Question: I'd like to make "" item in drop-down menu, with ability to just set empty value to when it chosen? Now it just assigns other.
And also can I somehow dim "" item in drop-down menu?

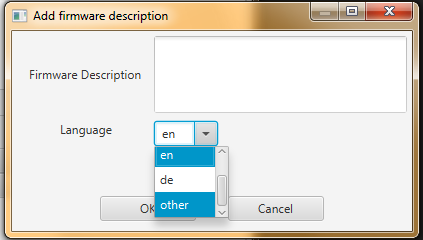
Answer: Use a cell factory to configure the display of the cells in the dropdown. If you want some values displayed differently to others, the best way is to set a CSS pseudoclass on the cell, and use an external CSS file to define the style.
To configure the display of the selected item, set the 'buttonCell' on the combo box.
Here is a complete example:
'''
import java.util.Locale;
import javafx.application.Application;
import javafx.collections.FXCollections;
import javafx.css.PseudoClass;
import javafx.scene.Scene;
import javafx.scene.control.ComboBox;
import javafx.scene.control.ListCell;
import javafx.scene.layout.StackPane;
import javafx.stage.Stage;
public class LanguageComboBoxExample extends Application {
private static final Locale BLANK = new Locale("");
@Override
public void start(Stage primaryStage) {
ComboBox<Locale> langCombo = new ComboBox<>(FXCollections.observableArrayList(
Locale.FRENCH,
Locale.ENGLISH,
Locale.GERMAN,
BLANK
));
PseudoClass otherOptionPseudoClass = PseudoClass.getPseudoClass("other-option");
langCombo.setCellFactory(lv -> new ListCell<Locale>() {
@Override
public void updateItem(Locale language, boolean empty) {
super.updateItem(language, empty);
if (empty) {
setText(null);
pseudoClassStateChanged(otherOptionPseudoClass, false);
} else {
if (language == BLANK) {
setText("Other");
pseudoClassStateChanged(otherOptionPseudoClass, true);
} else {
// this gives the display you have:
setText(language.getLanguage());
// I prefer this for usability:
// setText(language.getDisplayLanguage(language));
pseudoClassStateChanged(otherOptionPseudoClass, false);
}
}
}
});
langCombo.setButtonCell(new ListCell<Locale>() {
@Override
public void updateItem(Locale language, boolean empty) {
super.updateItem(language, empty);
if (language == null || language == BLANK) {
setText(null);
} else {
setText(language.getLanguage());
}
}
});
StackPane root = new StackPane(langCombo);
Scene scene = new Scene(root, 175, 120);
scene.getStylesheets().add("language-combo.css");
primaryStage.setScene(scene);
primaryStage.show();
}
public static void main(String[] args) {
launch(args);
}
}
'''
CSS file (language-combo.css):
'''
.list-cell:other-option {
-fx-opacity: 0.5 ;
}
'''